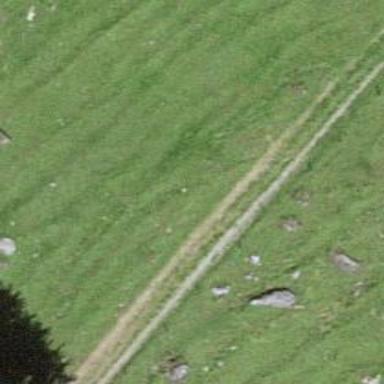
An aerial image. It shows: Track road often used by forestry vehicles with grade3 track type.